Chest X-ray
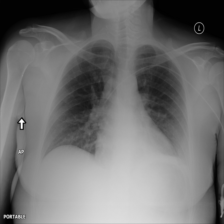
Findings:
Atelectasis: negative
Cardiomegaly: negative
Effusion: negative
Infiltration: negative
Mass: negative
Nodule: negative
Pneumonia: negative
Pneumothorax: negative
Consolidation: negative
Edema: negative
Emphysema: negative
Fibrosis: negative
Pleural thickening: negative
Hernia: negative